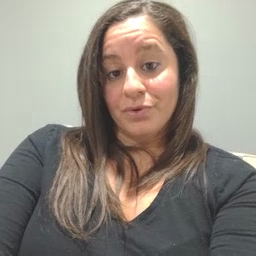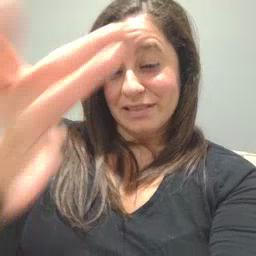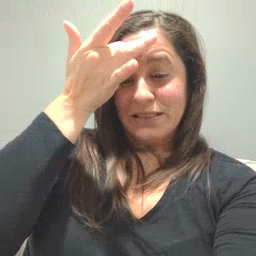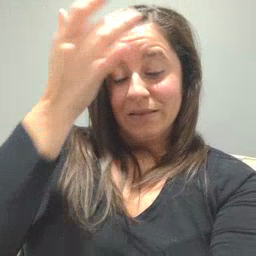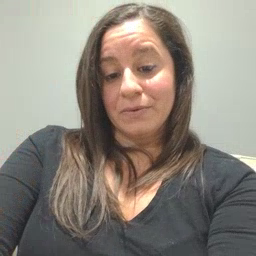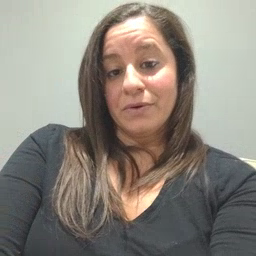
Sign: sick